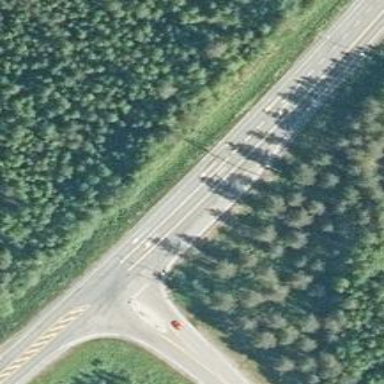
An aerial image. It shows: Asphalt road designated as trunk highway.